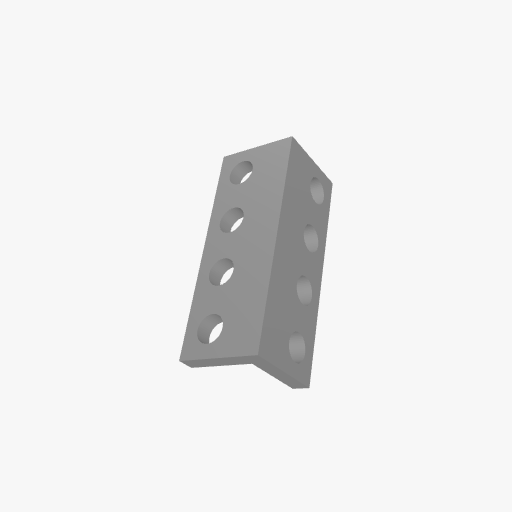
Part: LBeam4H